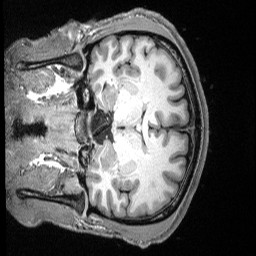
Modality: T1w
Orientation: coronal
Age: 27
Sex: male